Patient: sex F, age 53
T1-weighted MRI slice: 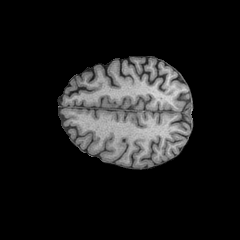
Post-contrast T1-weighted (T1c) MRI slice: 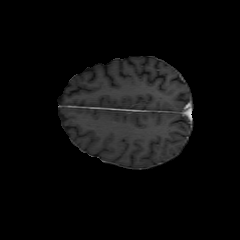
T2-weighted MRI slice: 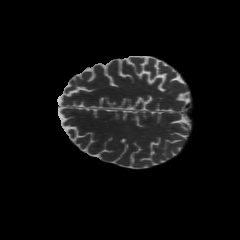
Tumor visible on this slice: no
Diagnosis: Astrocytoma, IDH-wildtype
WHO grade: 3